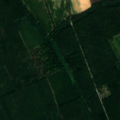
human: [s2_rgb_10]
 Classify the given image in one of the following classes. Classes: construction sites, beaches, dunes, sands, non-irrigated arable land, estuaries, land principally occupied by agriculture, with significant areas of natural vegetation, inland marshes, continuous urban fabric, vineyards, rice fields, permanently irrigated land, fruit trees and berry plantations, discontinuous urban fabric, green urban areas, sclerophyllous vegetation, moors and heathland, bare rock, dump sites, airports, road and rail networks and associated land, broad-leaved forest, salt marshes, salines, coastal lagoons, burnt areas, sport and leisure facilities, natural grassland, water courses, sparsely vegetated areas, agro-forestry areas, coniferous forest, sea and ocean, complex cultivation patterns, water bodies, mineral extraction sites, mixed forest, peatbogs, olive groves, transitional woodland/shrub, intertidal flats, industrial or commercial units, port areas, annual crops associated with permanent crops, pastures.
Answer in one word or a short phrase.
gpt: non-irrigated arable land, broad-leaved forest, mixed forest